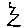
Label: zigzag